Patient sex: F
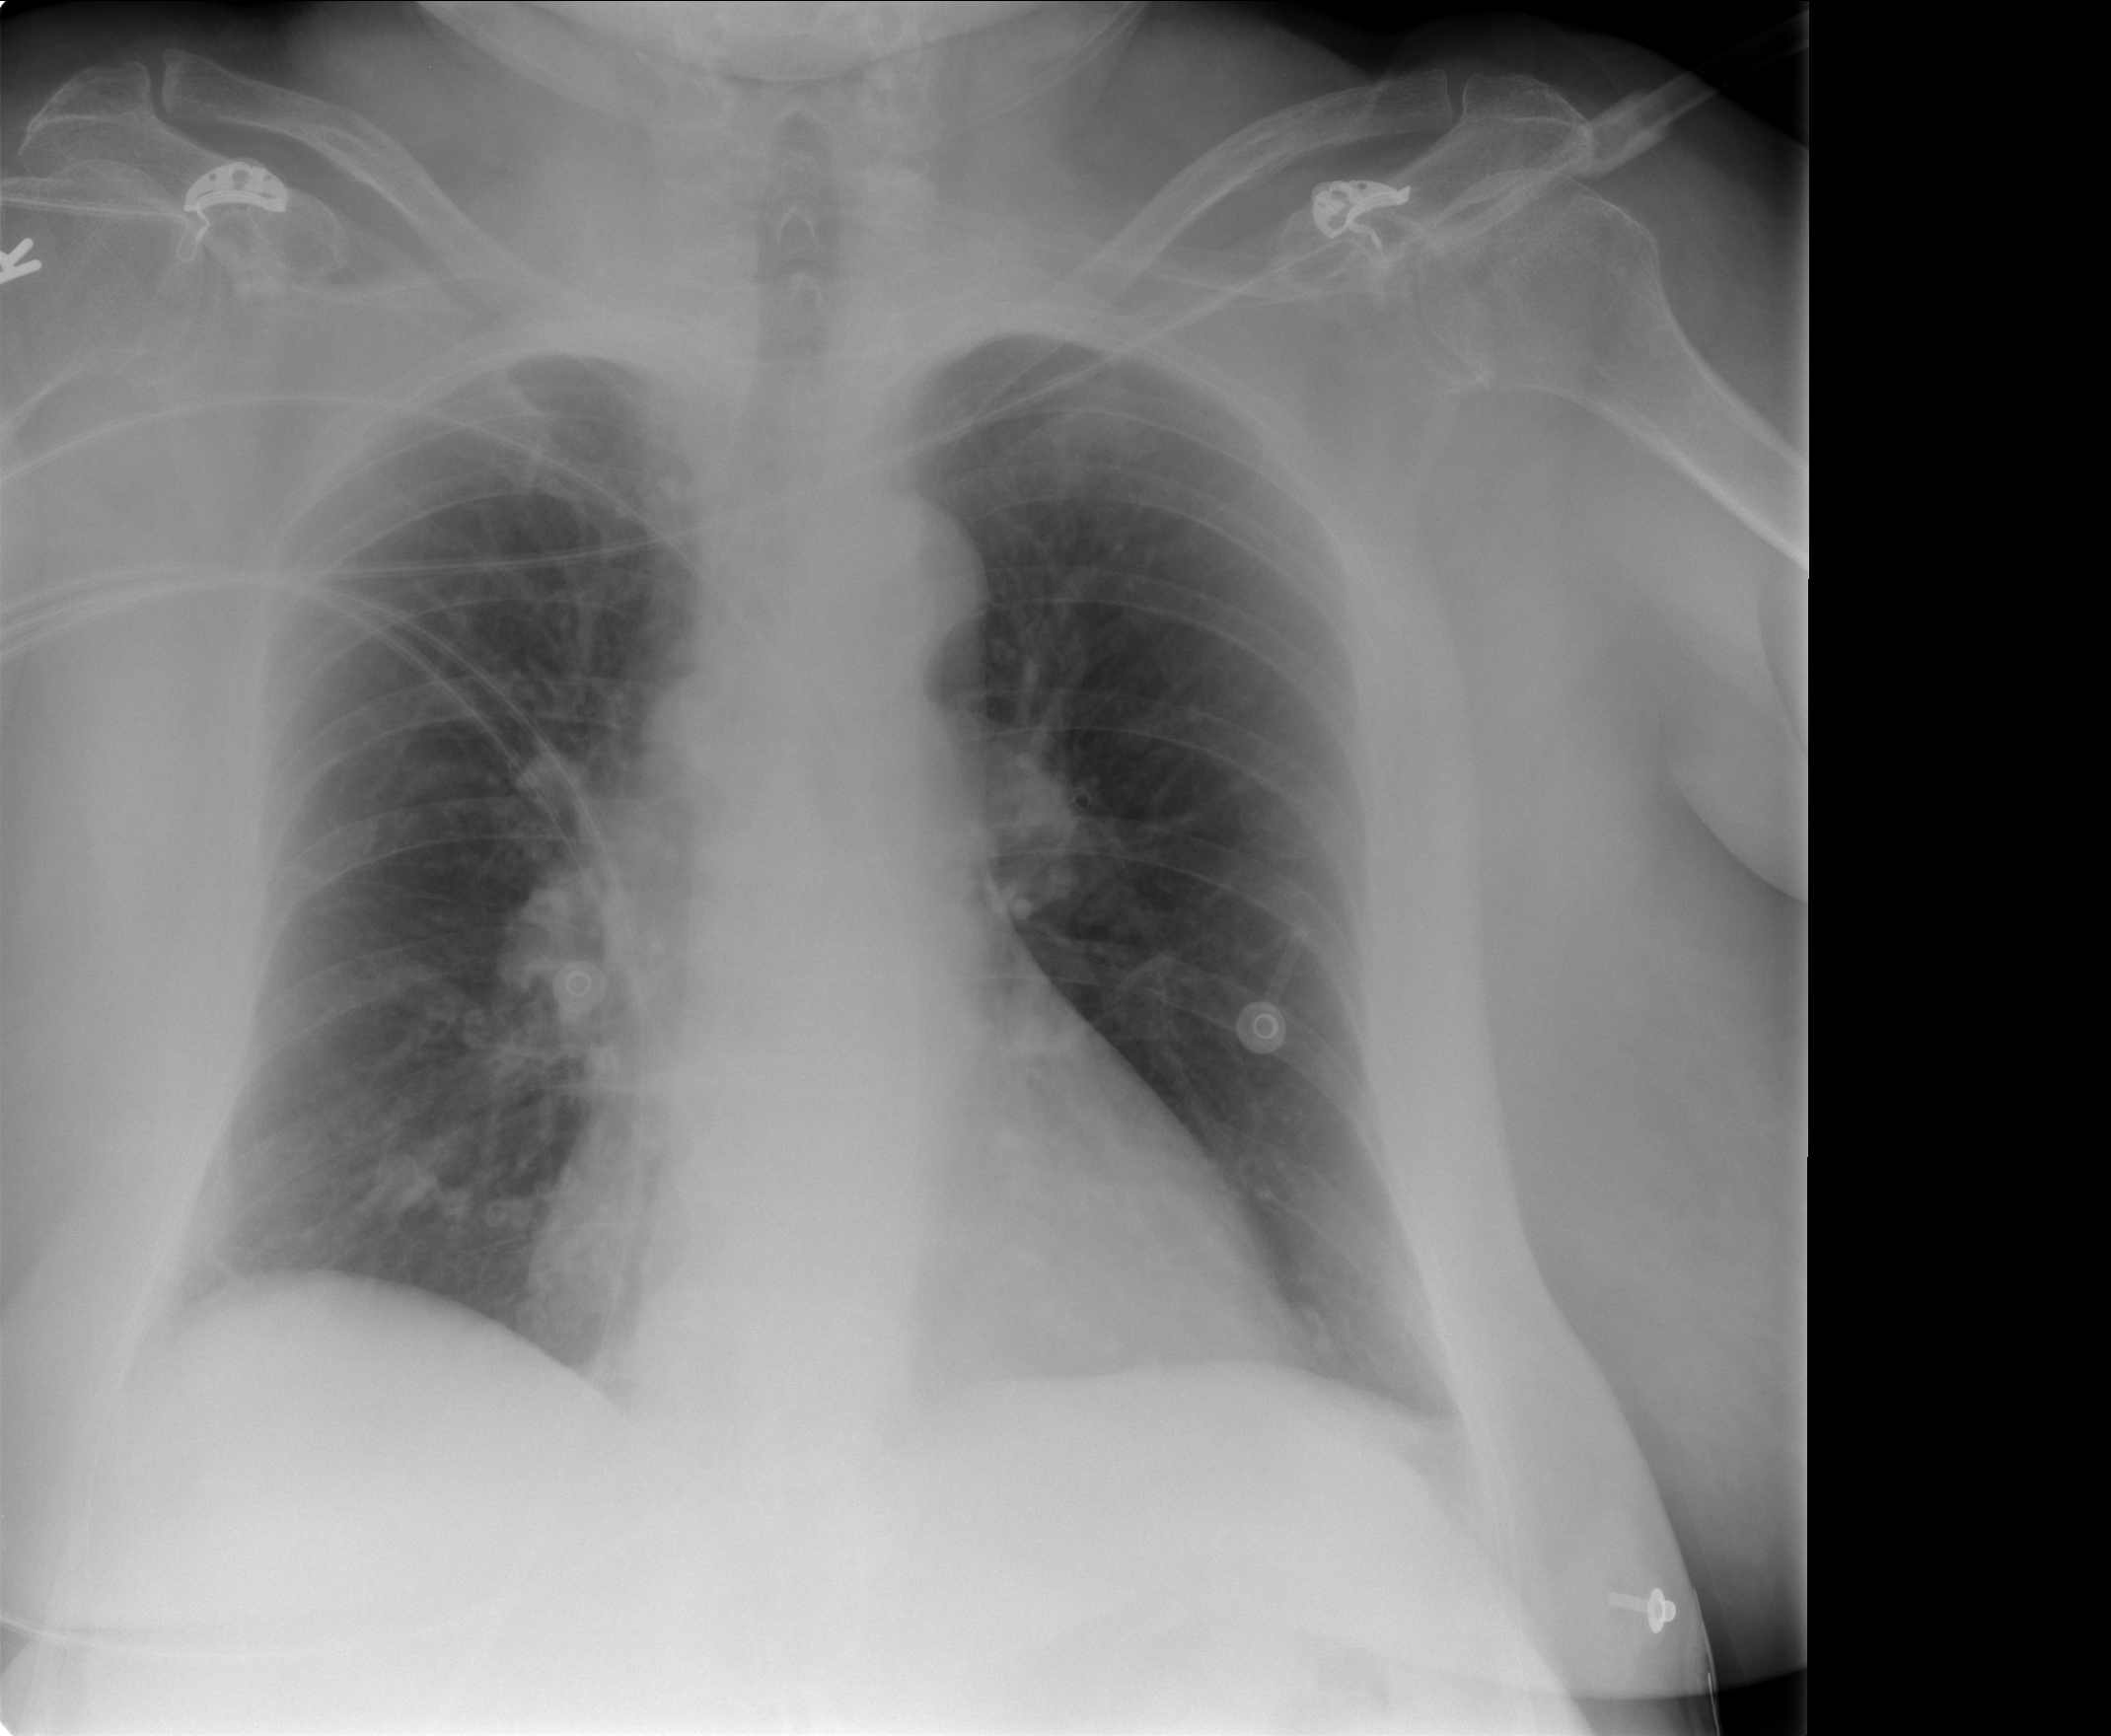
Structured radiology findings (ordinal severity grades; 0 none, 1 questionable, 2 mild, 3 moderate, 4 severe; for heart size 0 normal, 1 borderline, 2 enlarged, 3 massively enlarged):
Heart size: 0
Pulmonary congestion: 2
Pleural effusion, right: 0
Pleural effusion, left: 0
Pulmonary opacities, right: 2
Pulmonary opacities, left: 0
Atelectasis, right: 0
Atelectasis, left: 0